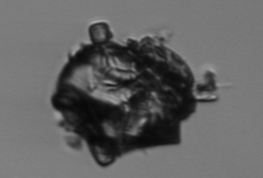
Label: Delphineis